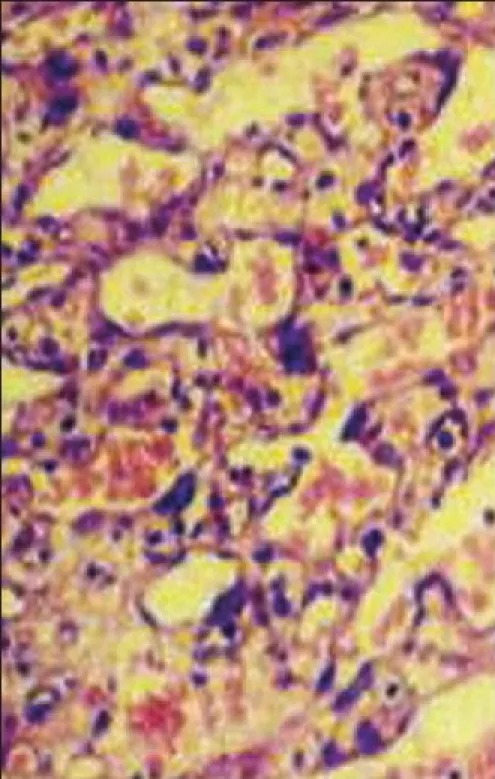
Photomicrograph of the excised lesion (H&E, x400).
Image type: pathology (h&e)